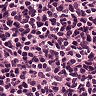
Metastatic tissue present: no